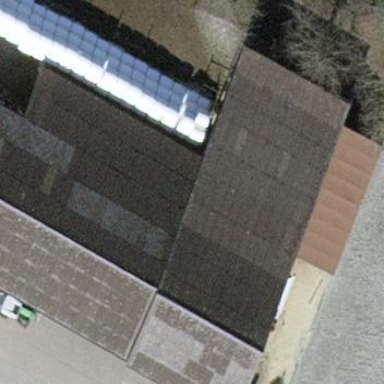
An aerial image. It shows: Stable building.